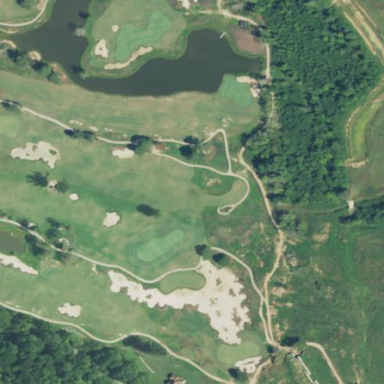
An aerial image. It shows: Golf course surrounded by greenery.